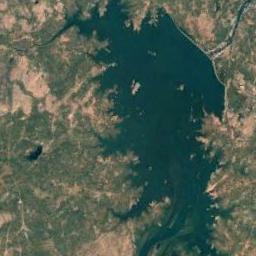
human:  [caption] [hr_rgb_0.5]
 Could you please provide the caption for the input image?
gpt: Many trees are beside the lake .

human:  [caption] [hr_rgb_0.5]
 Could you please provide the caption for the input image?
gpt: The lake with a border that is not obvious is surrounded by some green areas and the water is deep green .

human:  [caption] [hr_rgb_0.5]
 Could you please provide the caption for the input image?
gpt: An irregular blue lake divides the land with green vegetation into two parts .

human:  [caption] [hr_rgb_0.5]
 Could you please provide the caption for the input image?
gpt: The lake is large in area .

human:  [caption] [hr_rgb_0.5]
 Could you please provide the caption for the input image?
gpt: There are green meadows and some bare land around the lake .